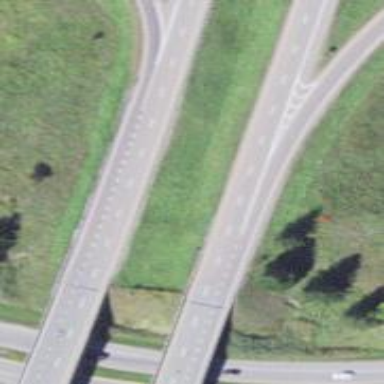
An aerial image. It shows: Motorway junction.